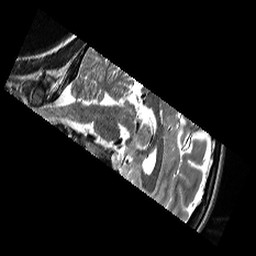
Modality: T2w
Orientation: sagittal
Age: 30
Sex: female
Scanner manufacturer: siemens
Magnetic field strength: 3 T
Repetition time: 6.1 s
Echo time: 0.104 s